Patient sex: M
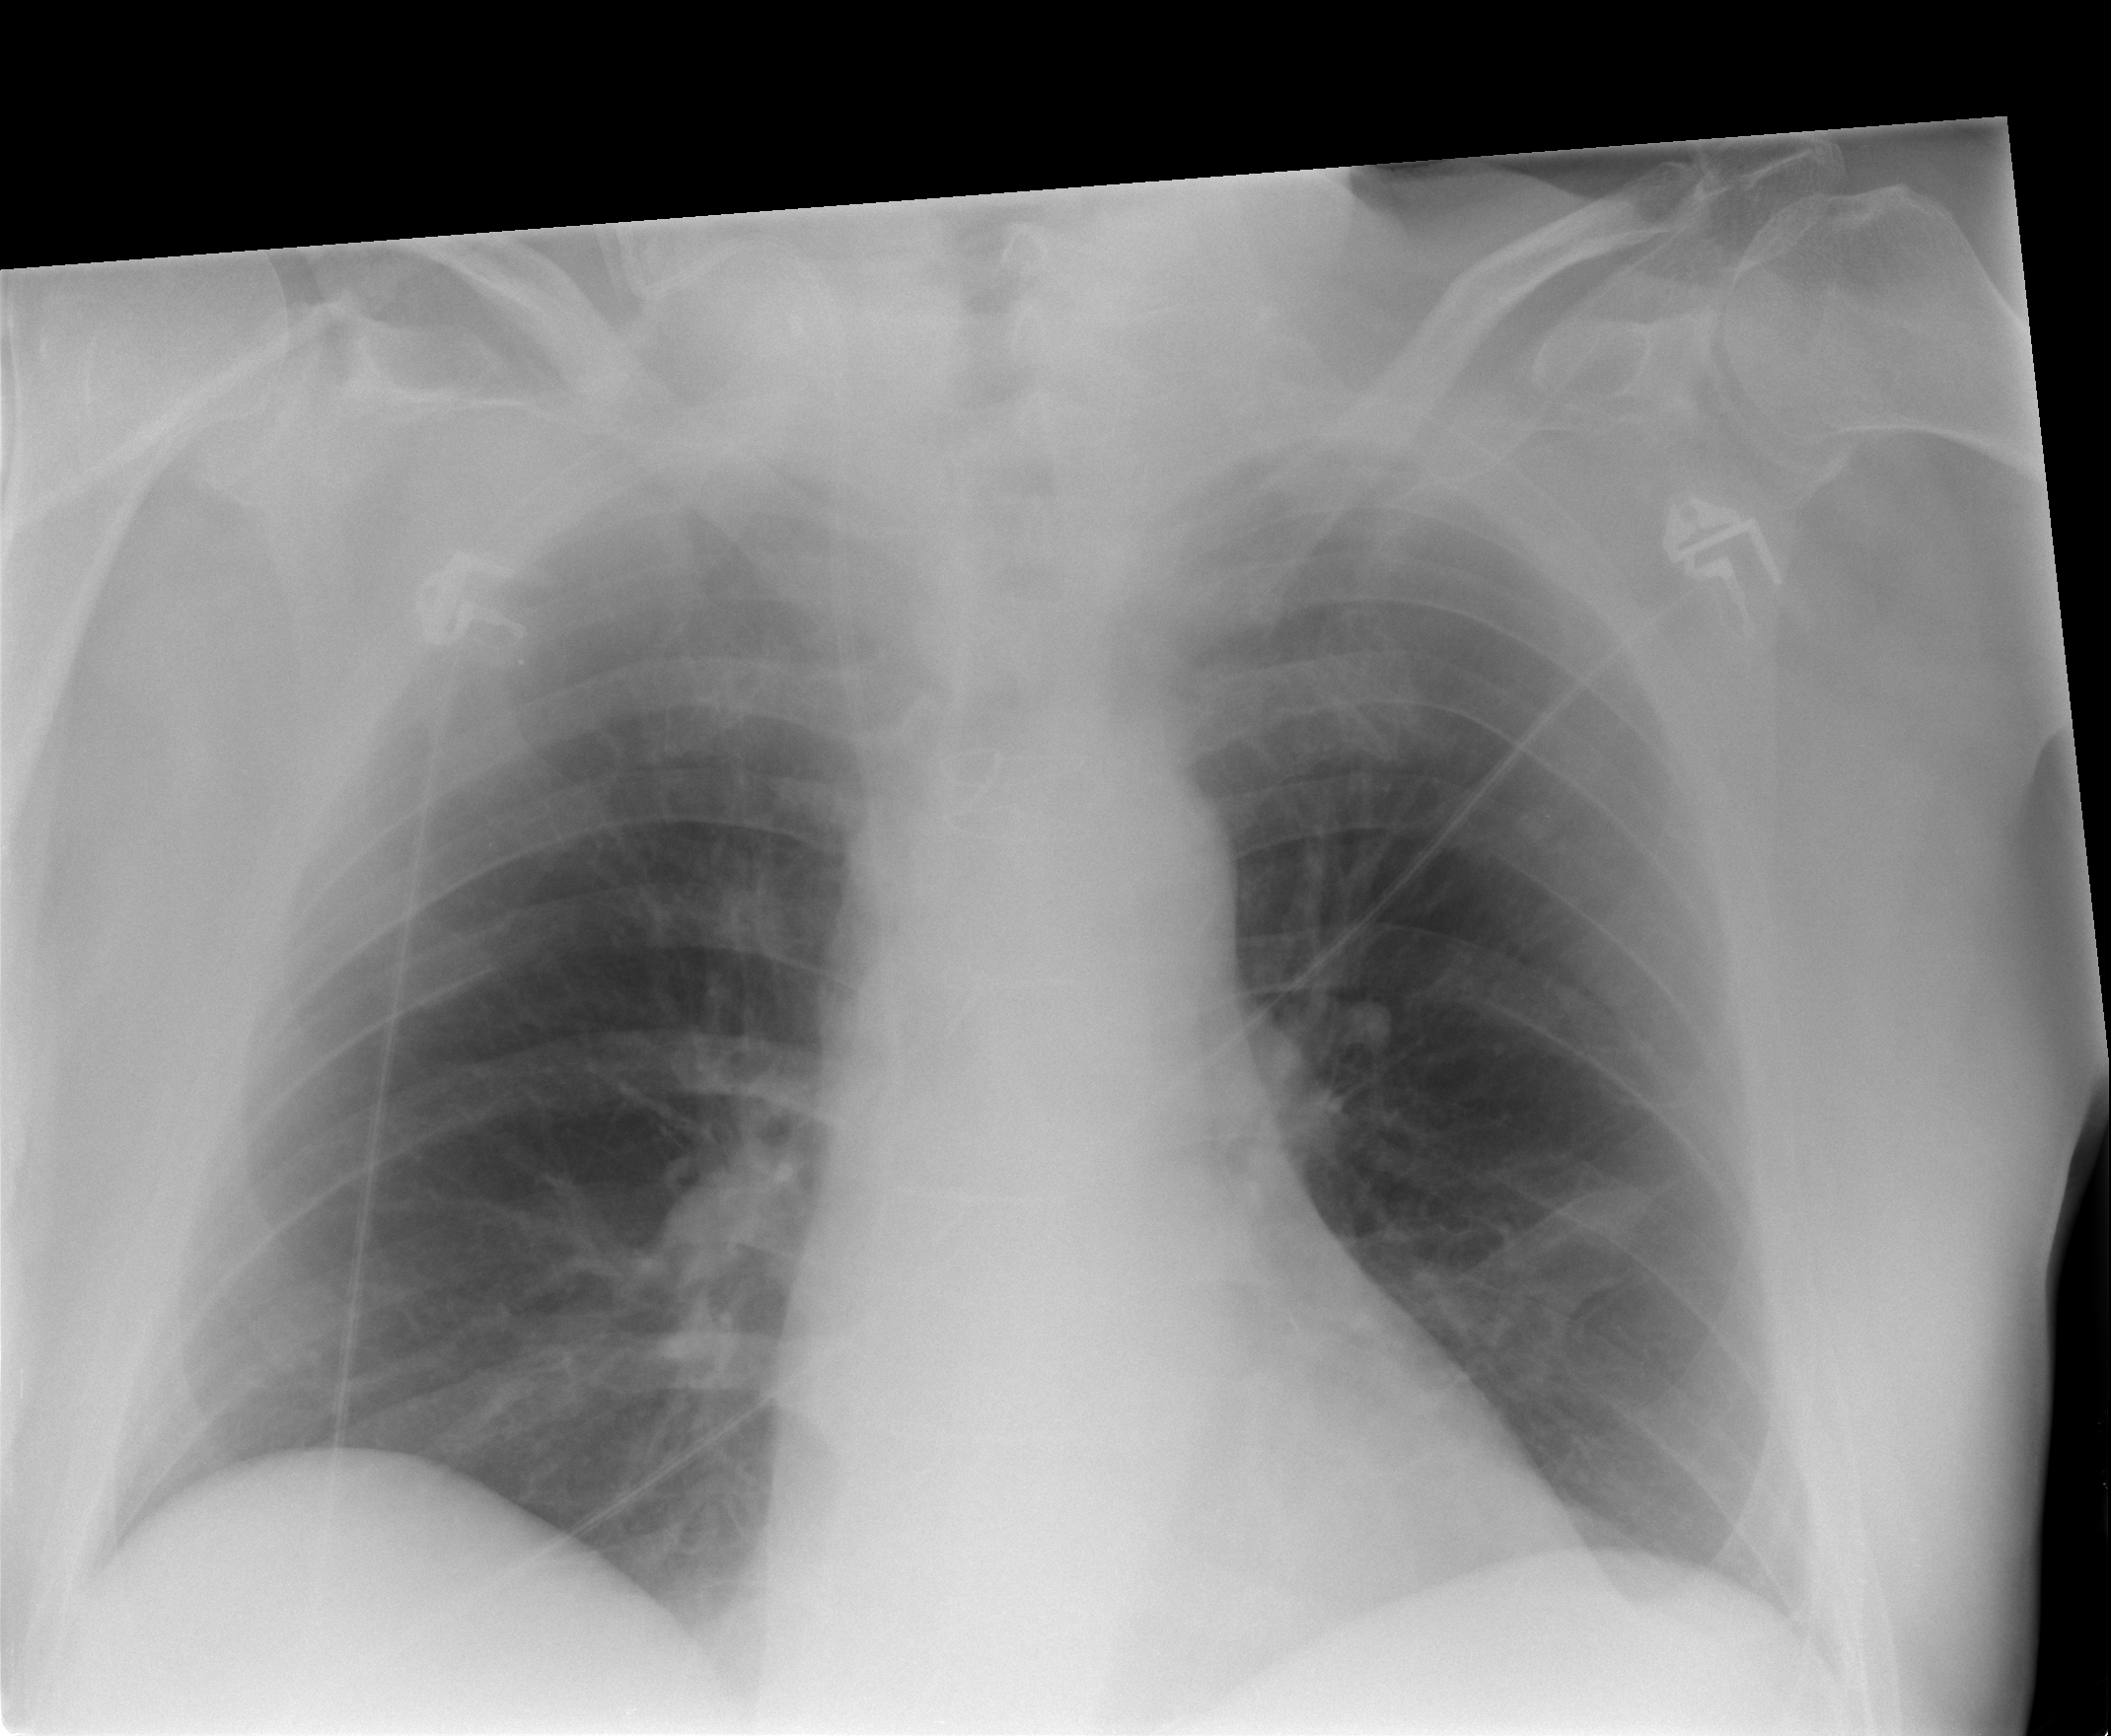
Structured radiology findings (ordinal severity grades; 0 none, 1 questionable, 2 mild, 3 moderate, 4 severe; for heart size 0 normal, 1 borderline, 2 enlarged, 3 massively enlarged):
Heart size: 0
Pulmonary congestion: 0
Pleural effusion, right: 0
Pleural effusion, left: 0
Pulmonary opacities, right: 0
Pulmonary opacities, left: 0
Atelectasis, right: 0
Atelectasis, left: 2